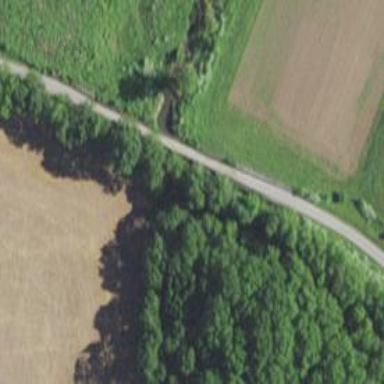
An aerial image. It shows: Bridge for cycleway.